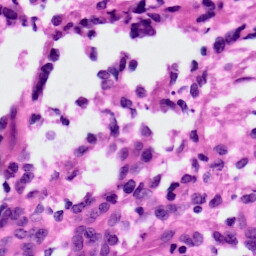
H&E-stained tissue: Ovarian